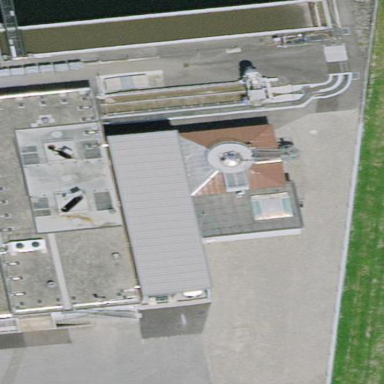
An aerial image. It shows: Service building.